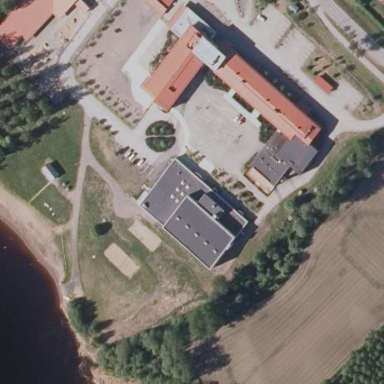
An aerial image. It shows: Civic building that is part of sports center. The sports center offers multiple sports activities.